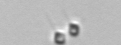
Label: Chaetoceros_tenuissimus